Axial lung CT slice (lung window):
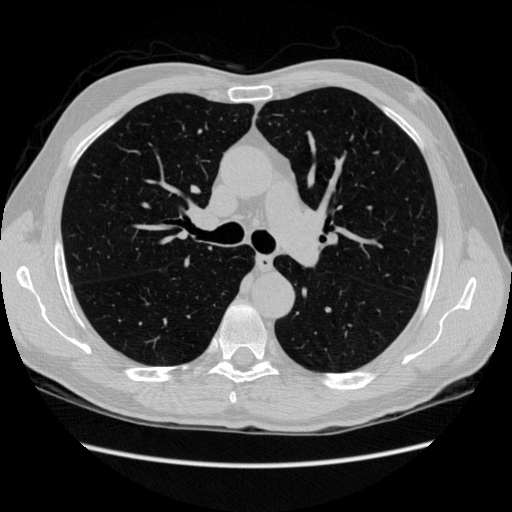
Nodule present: no